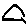
Label: triangle